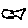
Label: fish